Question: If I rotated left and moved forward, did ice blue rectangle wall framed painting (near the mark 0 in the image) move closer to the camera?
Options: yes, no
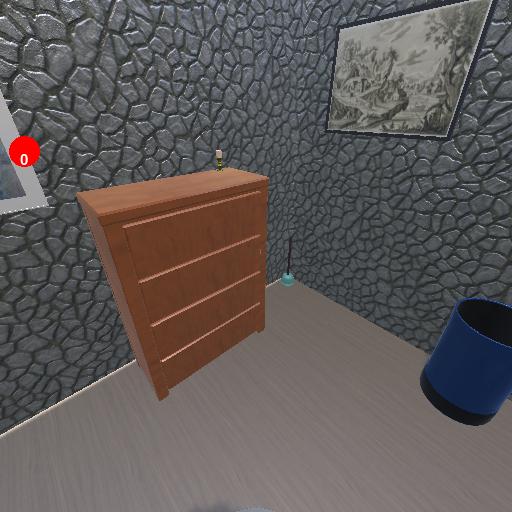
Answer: yes